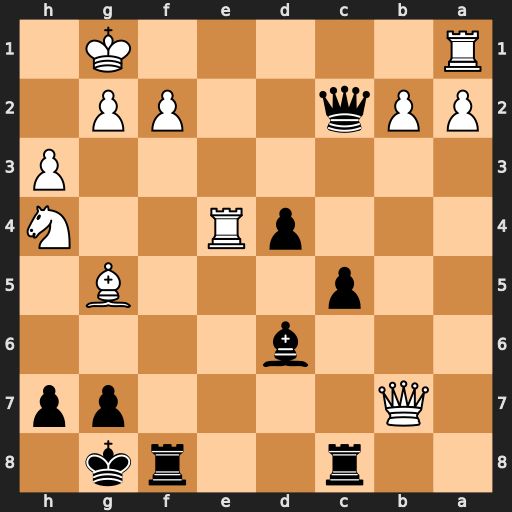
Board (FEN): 2r2rk1/1Q4pp/3b4/2p3B1/3pR2N/7P/PPq2PP1/R5K1
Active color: b
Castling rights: -
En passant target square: -
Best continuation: Qxf2+ Kh1 Qf1+ Rxf1 Rxf1#